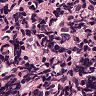
Metastatic tissue present: no